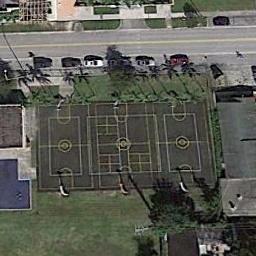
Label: basketball_court